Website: bh-photo
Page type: address-validator
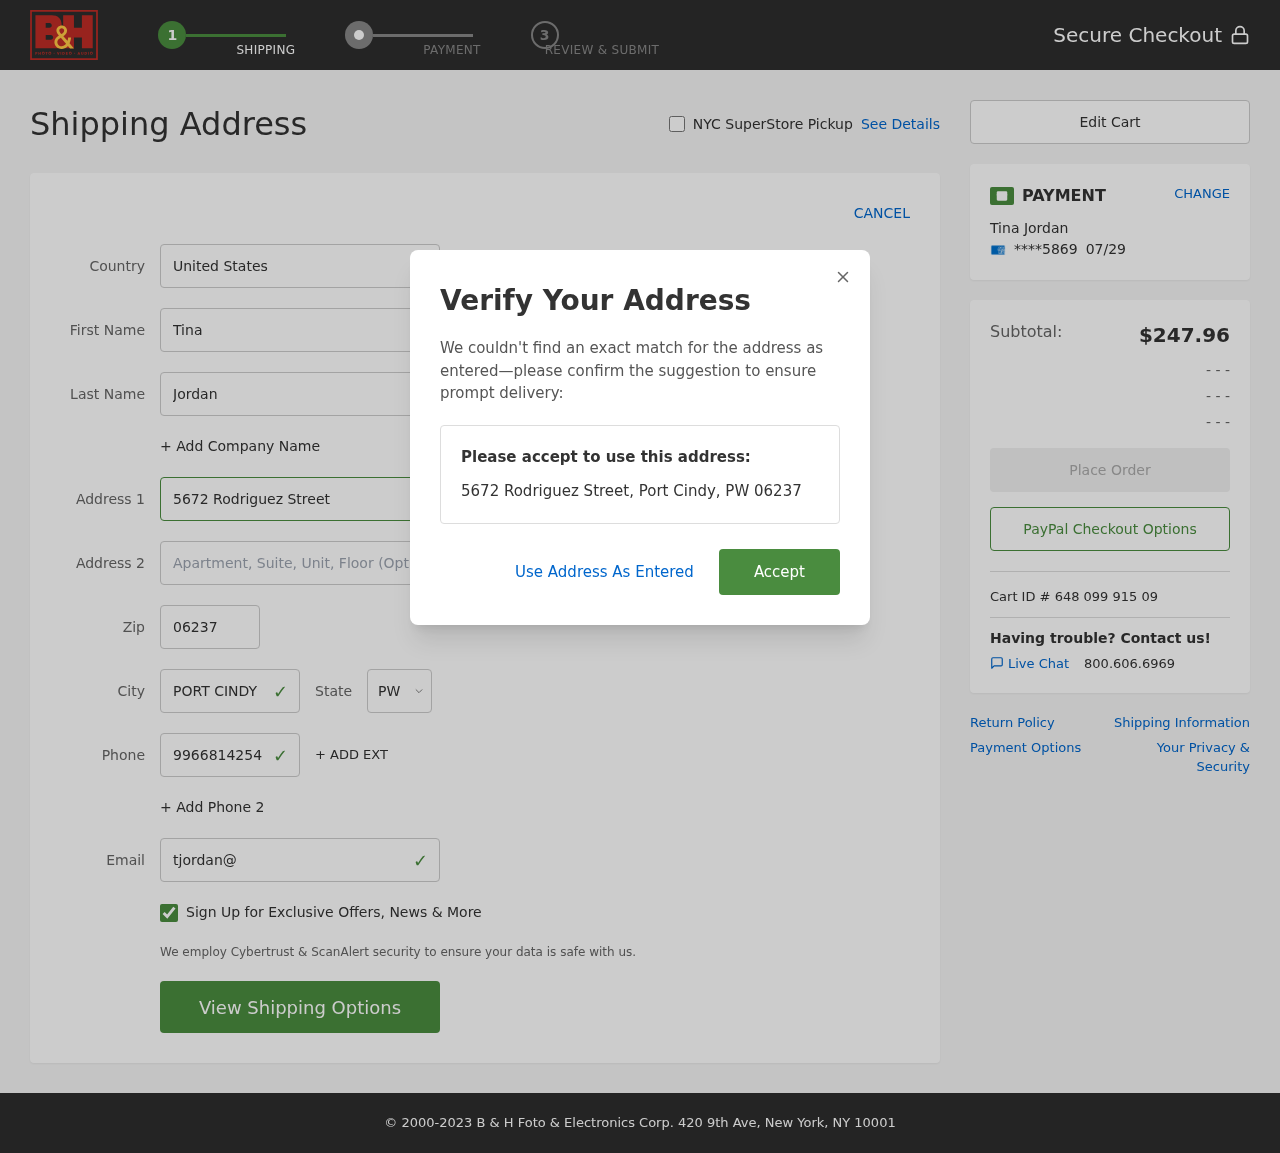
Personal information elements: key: PII_CARD_EXPIRY
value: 07/29
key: PII_CARD_LAST4
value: ****5869
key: PII_CITY
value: Port Cindy
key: PII_COUNTRY
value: United States
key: PII_EMAIL
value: tjordan@yahoo.com
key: PII_FIRSTNAME
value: Tina
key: PII_FULLNAME
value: Tina Jordan
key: PII_LASTNAME
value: Jordan
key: PII_PHONE
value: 9966814254
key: PII_POSTCODE
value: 06237
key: PII_STATE_ABBR
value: PW
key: PII_STREET
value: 5672 Rodriguez Street
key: PII_CITY_STATE_ZIP
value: Port Cindy, PW 06237
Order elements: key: ORDER_SUBTOTAL
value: $247.96
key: ORDER_ID
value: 648 099 915 09